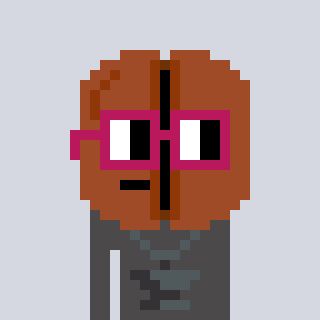
a pixel art character with square dark red glasses, a coffeebean-shaped head and a grayscale-colored body on a cool background